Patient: sex M, age 45
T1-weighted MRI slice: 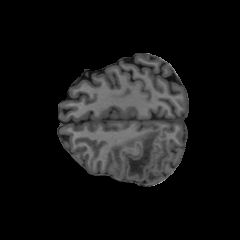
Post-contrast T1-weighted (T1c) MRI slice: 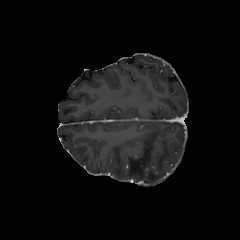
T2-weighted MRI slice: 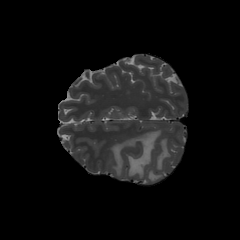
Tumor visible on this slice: yes
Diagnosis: Astrocytoma, IDH-wildtype
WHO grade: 2